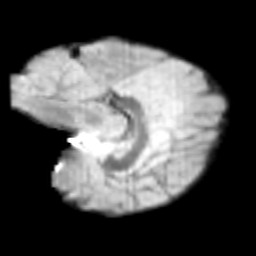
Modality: T2w
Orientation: sagittal
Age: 9
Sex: female
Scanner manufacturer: siemens
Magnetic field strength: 3 T
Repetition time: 3.8 s
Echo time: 0.07 s